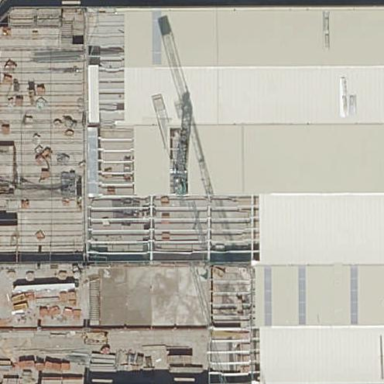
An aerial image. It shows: Industrial building that houses supermarket.